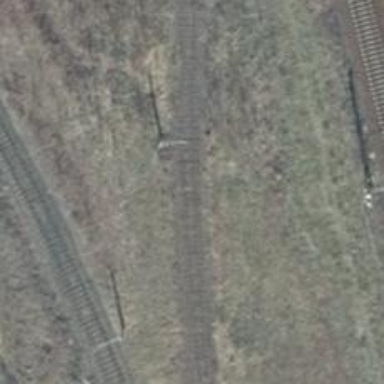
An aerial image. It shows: Unused railway yard.